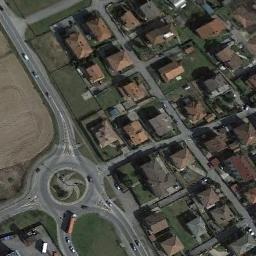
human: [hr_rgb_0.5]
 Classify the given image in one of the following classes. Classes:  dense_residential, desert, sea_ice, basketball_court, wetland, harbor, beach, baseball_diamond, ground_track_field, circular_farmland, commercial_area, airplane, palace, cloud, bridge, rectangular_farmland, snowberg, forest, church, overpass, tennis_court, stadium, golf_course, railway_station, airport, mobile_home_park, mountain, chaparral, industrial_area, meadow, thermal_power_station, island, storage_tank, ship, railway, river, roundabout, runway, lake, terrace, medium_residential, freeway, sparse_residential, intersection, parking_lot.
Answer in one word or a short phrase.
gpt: roundabout